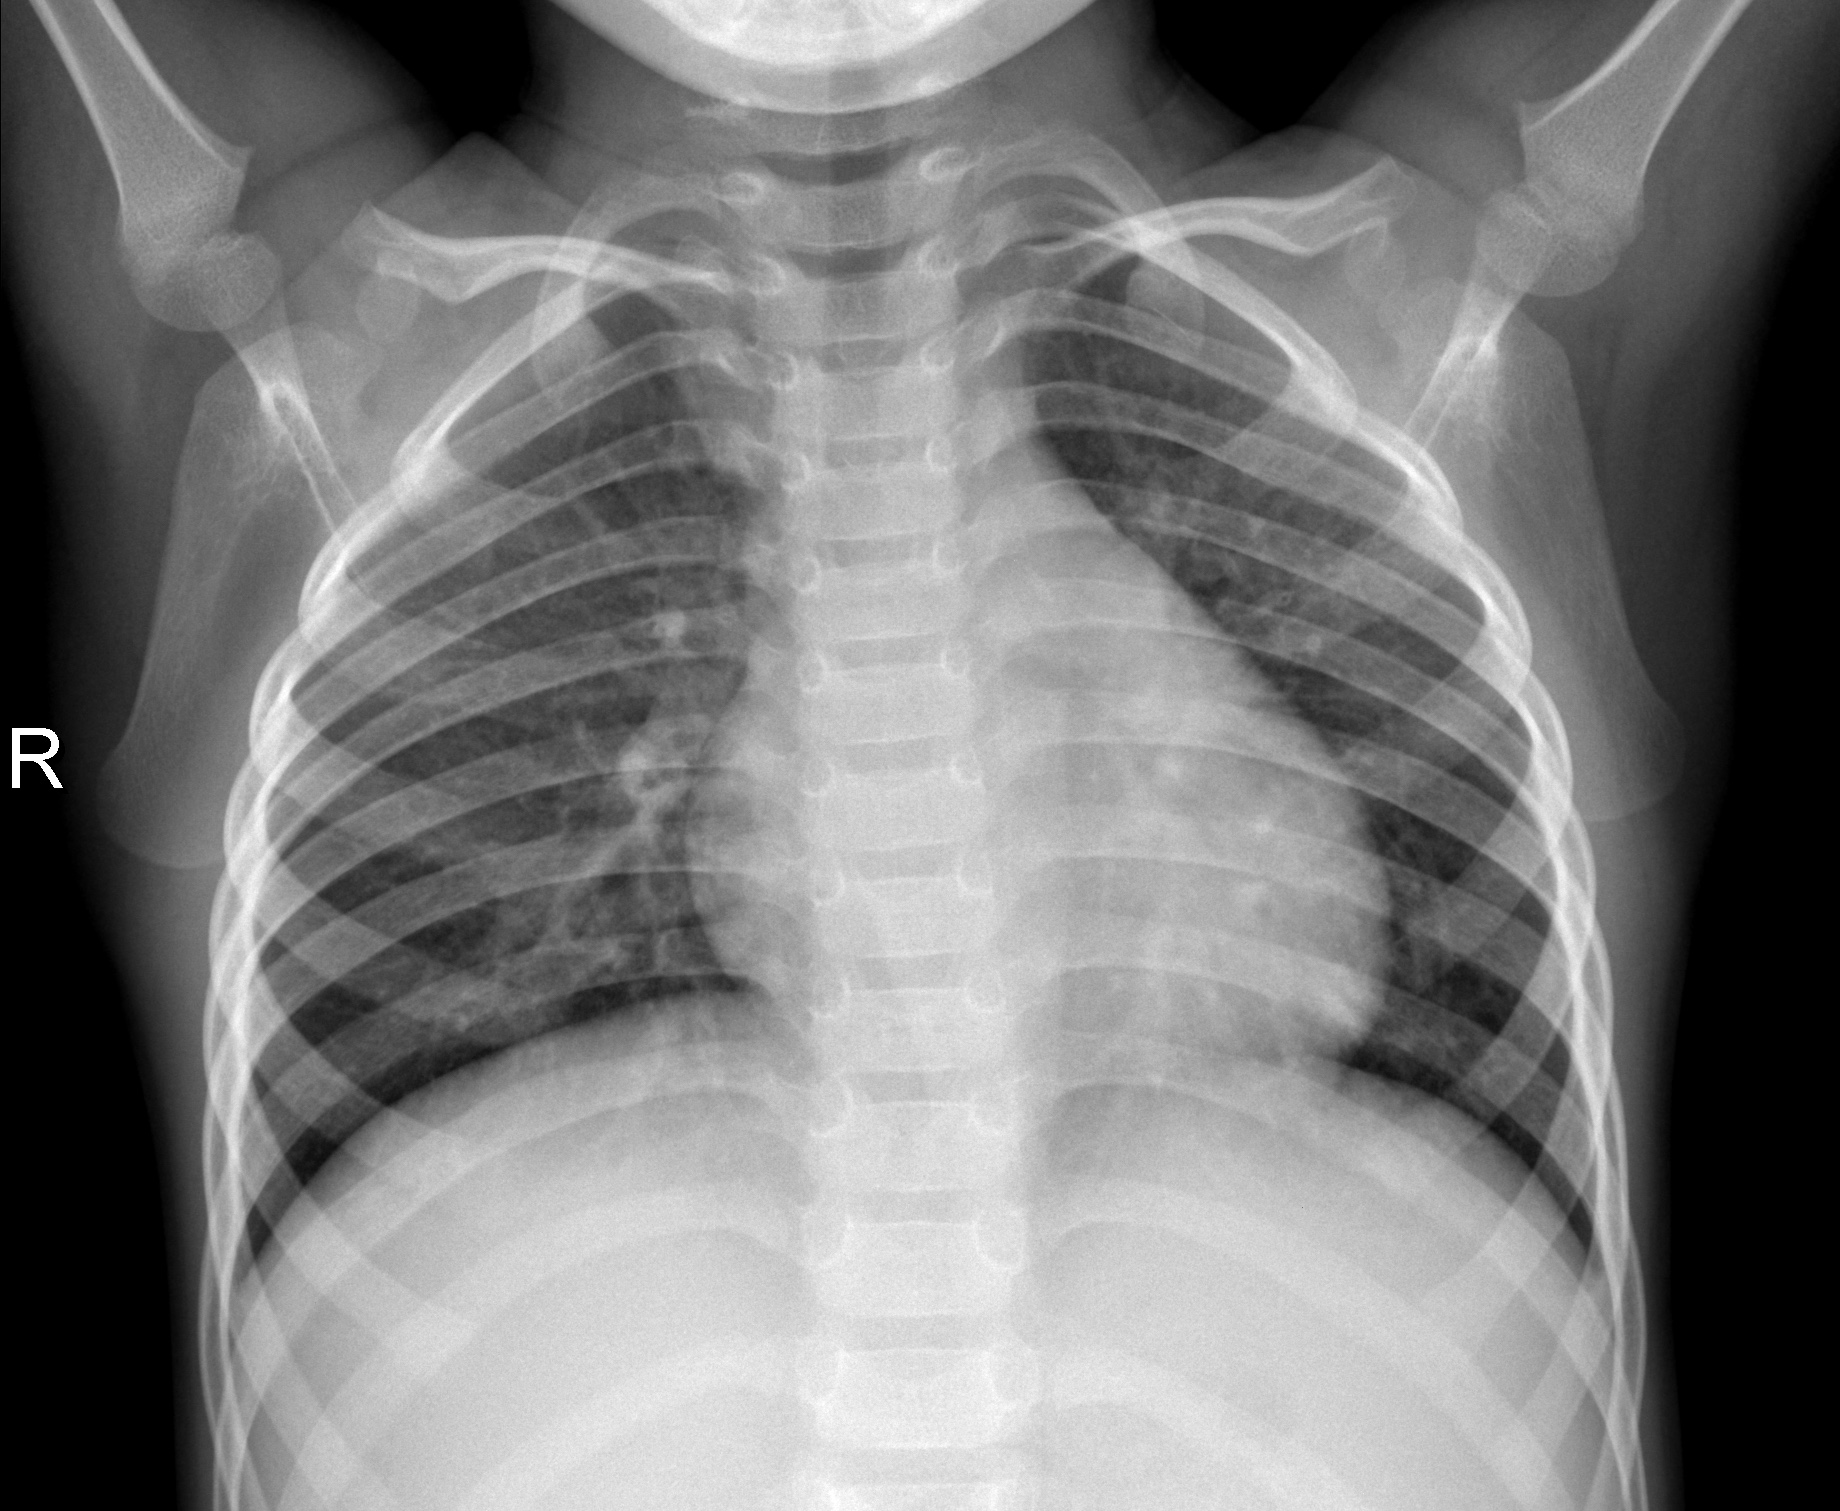
Diagnosis: NORMAL